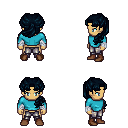
a pixel art fantasy rpg character, male body template, human, tanned skin, teal long-sleeve shirt, metal pants, raven princess hairstyle, white cloth bandages, brown shoes, four views (front, back, left, right), 2x2 character sprite sheet, small pixel art, hard edges, no anti-aliasing